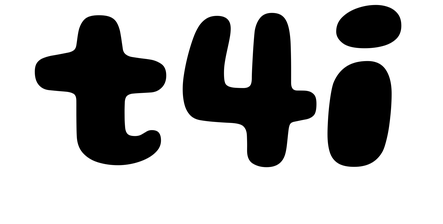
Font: Gluten_Bold